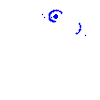
Particle: pion